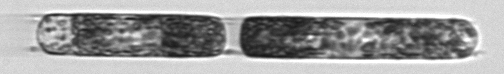
Label: Hemiaulus